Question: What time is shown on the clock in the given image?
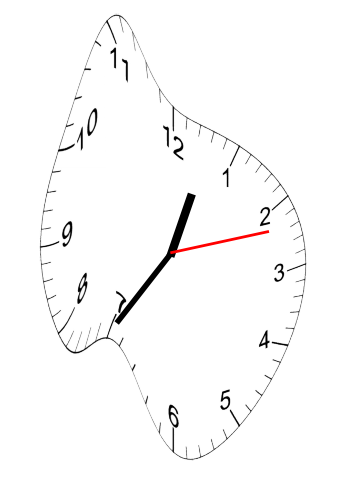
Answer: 12:35:12